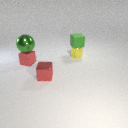
small yellow metal cylinder behind small red metal cube